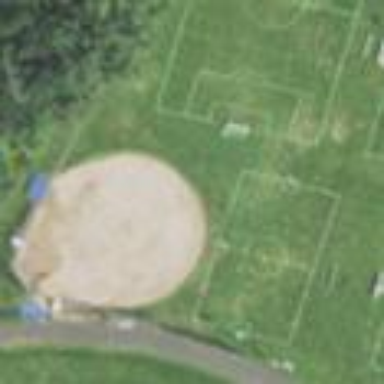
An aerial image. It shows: Baseball pitch for leisure land.